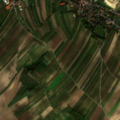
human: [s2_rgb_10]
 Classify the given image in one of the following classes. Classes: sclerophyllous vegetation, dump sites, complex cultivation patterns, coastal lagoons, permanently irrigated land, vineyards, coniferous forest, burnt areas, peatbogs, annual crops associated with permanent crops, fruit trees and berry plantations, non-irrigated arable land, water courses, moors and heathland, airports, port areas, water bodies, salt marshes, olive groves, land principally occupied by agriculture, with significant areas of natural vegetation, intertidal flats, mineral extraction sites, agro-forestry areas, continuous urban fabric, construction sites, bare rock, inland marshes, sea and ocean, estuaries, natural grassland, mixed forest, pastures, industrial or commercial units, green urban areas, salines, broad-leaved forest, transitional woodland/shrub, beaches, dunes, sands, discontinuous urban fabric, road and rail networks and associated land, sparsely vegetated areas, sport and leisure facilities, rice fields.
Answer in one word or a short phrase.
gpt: discontinuous urban fabric, non-irrigated arable land, vineyards, complex cultivation patterns